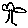
Label: tree